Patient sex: M
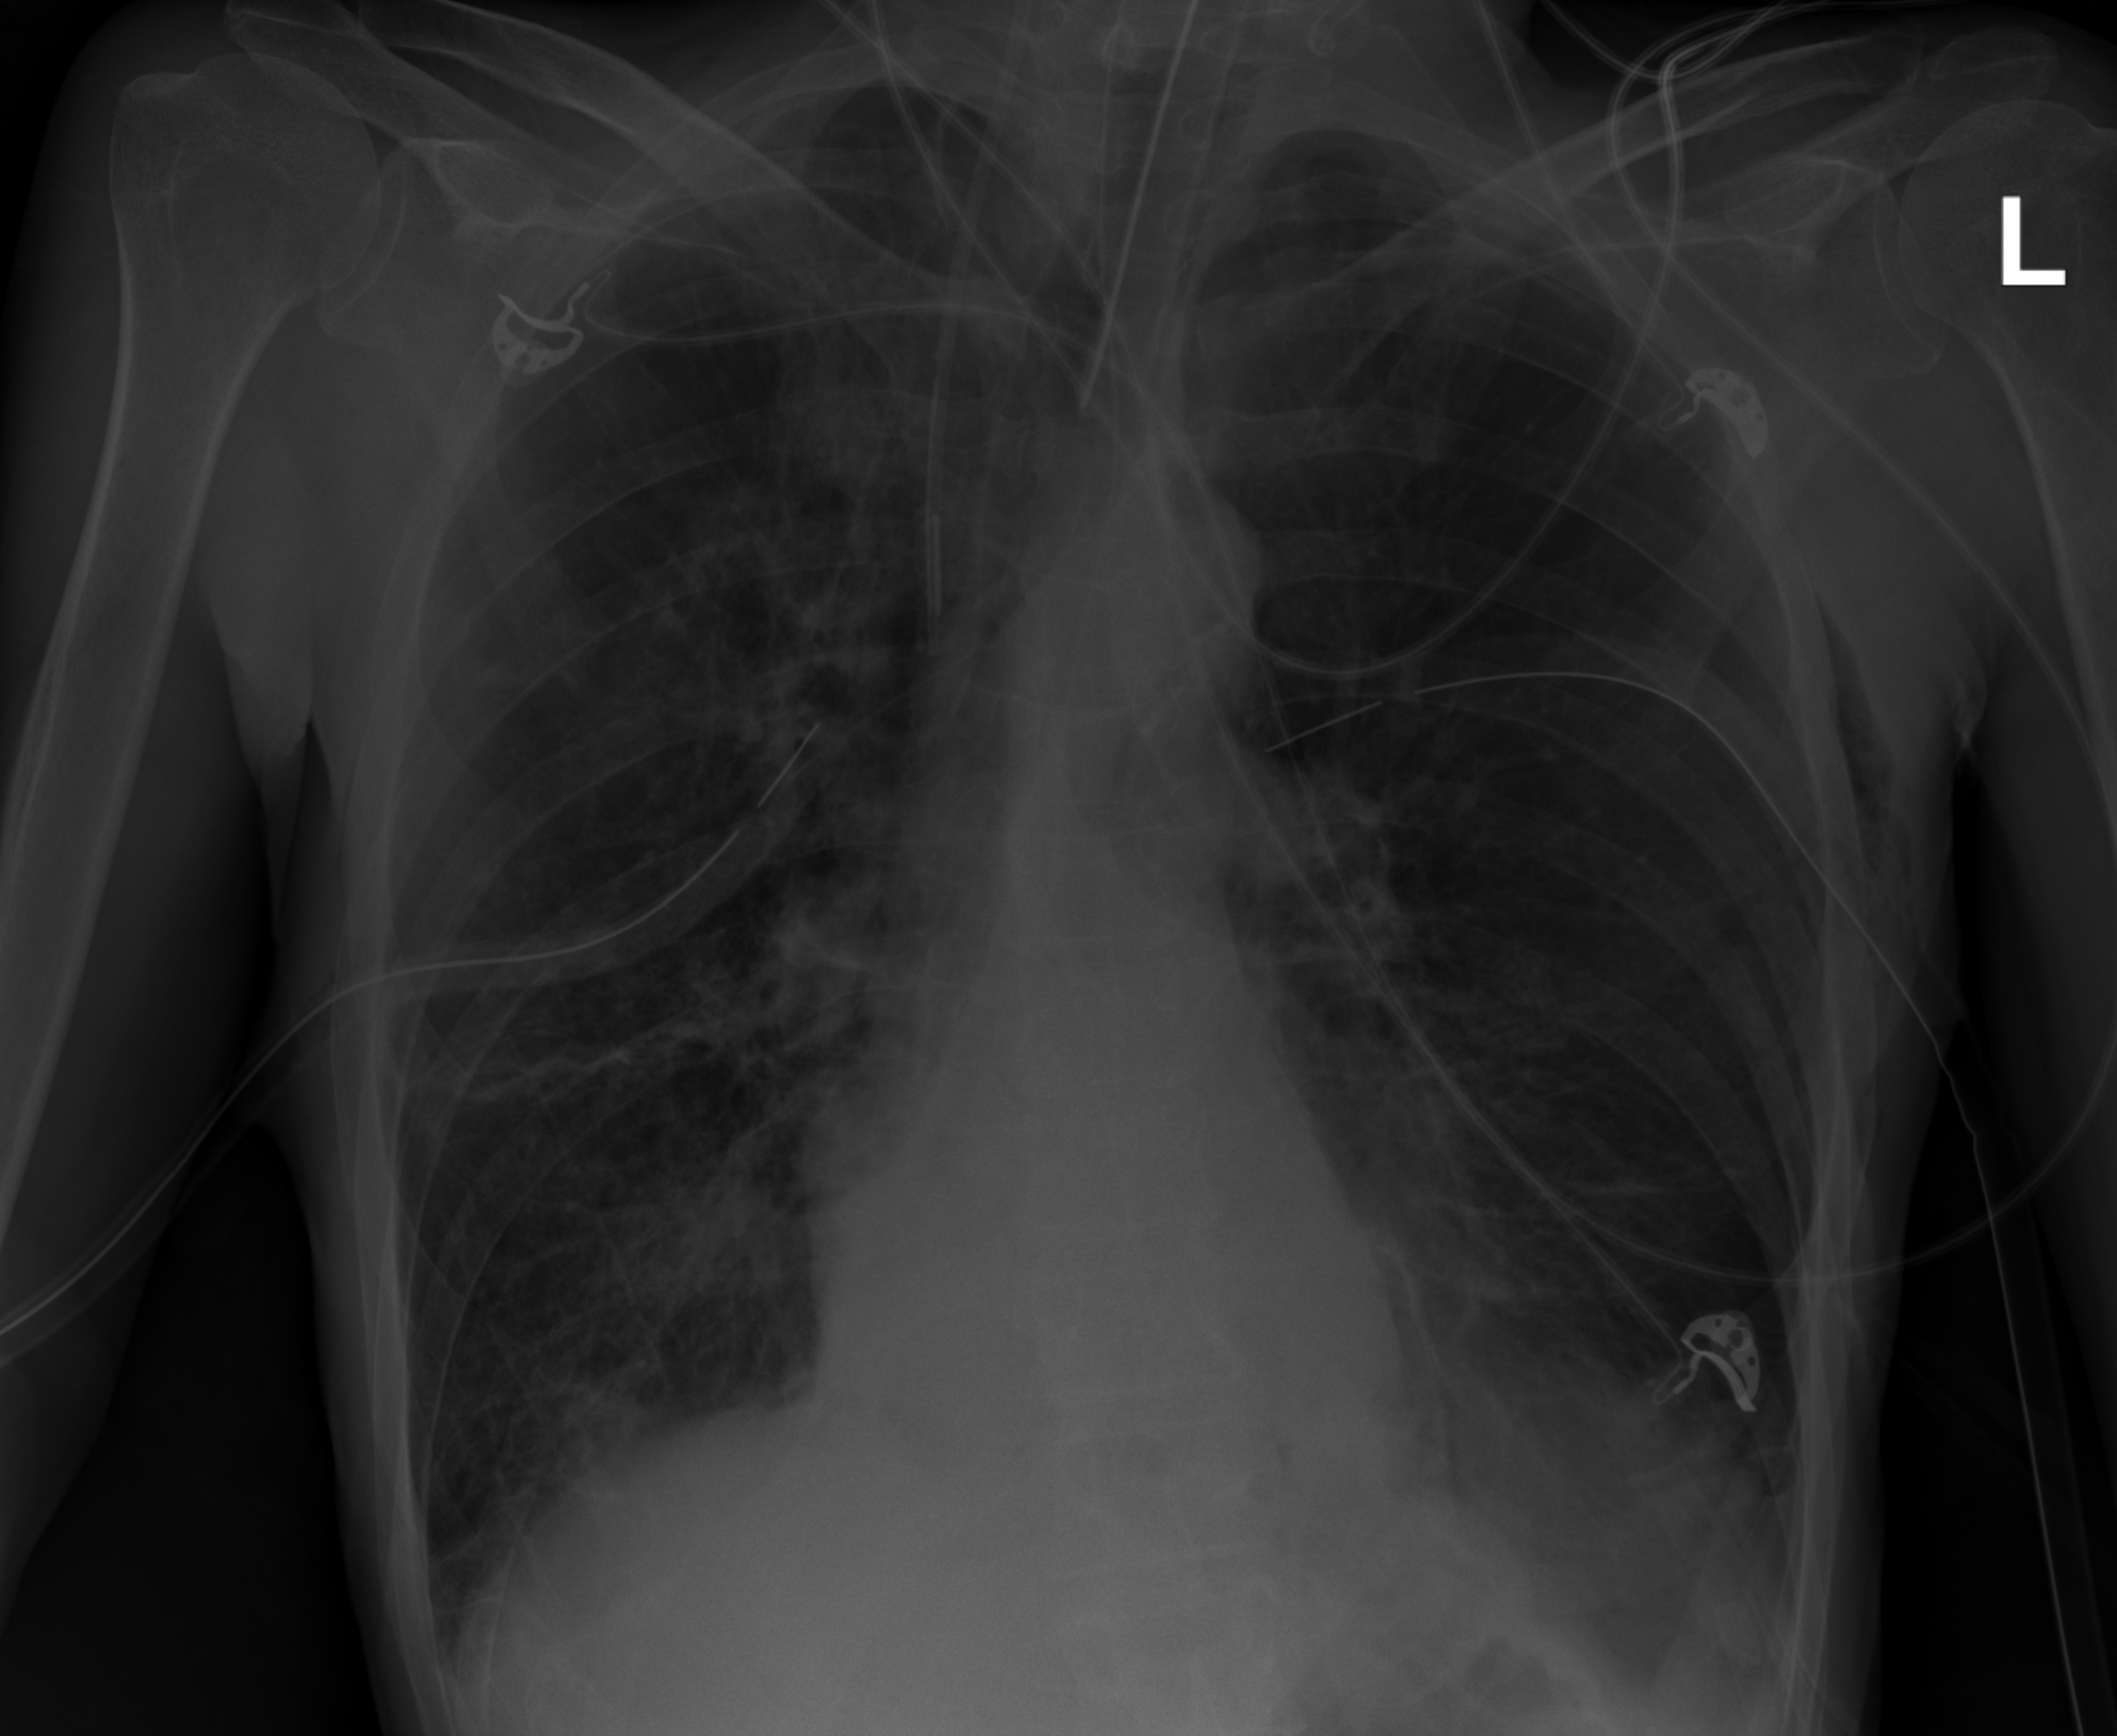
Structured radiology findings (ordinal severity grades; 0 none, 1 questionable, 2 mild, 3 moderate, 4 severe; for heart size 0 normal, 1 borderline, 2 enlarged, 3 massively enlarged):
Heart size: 0
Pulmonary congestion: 0
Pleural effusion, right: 0
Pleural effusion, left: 1
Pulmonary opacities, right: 0
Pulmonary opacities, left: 0
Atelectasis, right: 0
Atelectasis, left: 0